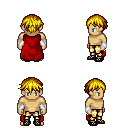
a pixel art fantasy rpg character, male body template, human, tanned skin, red cape, gold greaves, blonde short bangs hairstyle, white cloth bracers, ghillies, four views (front, back, left, right), 2x2 character sprite sheet, small pixel art, hard edges, no anti-aliasing